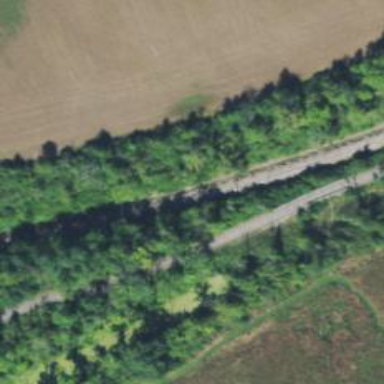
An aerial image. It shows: Railway track.